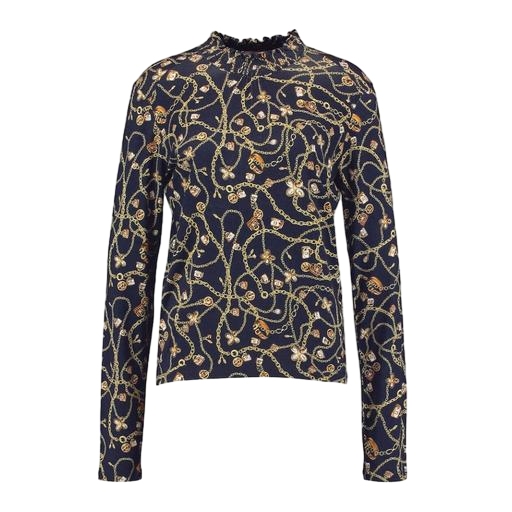
blue women's chain neck long sleeve shirt, black petite printed mock-neck top only macy, multicolor vero moda rust high neck blouse, white background